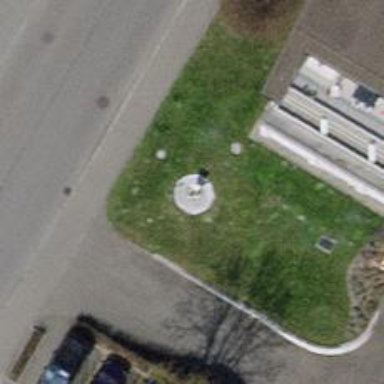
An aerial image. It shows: Beautiful fountain.